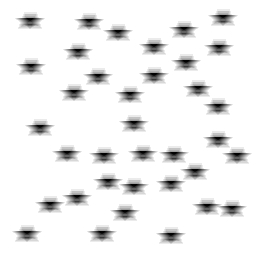
Squares: 0
Triangles: 0
Stars: 36
Total shapes: 36